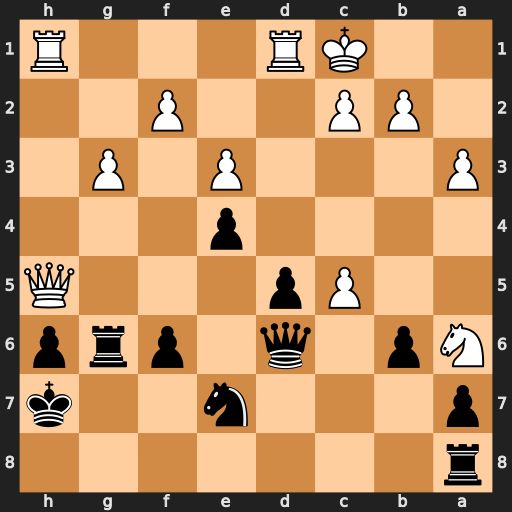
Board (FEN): r7/p3n2k/Np1q1prp/2Pp3Q/4p3/P3P1P1/1PP2P2/2KR3R
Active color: b
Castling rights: -
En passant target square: -
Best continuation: bxc5 Nxc5 Qxc5